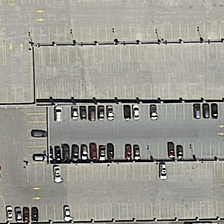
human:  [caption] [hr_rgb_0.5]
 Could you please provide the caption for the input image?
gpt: some cars are parked in a parking lot .

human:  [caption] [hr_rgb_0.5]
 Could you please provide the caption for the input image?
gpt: some cars are parked in a parking lot .

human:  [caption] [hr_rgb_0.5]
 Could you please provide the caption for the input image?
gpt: some cars are parked in a parking lot .

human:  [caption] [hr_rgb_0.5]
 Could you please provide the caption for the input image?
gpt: some cars are parked in a parking lot .

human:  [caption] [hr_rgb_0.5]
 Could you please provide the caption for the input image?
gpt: some cars are parked in a parking lot .